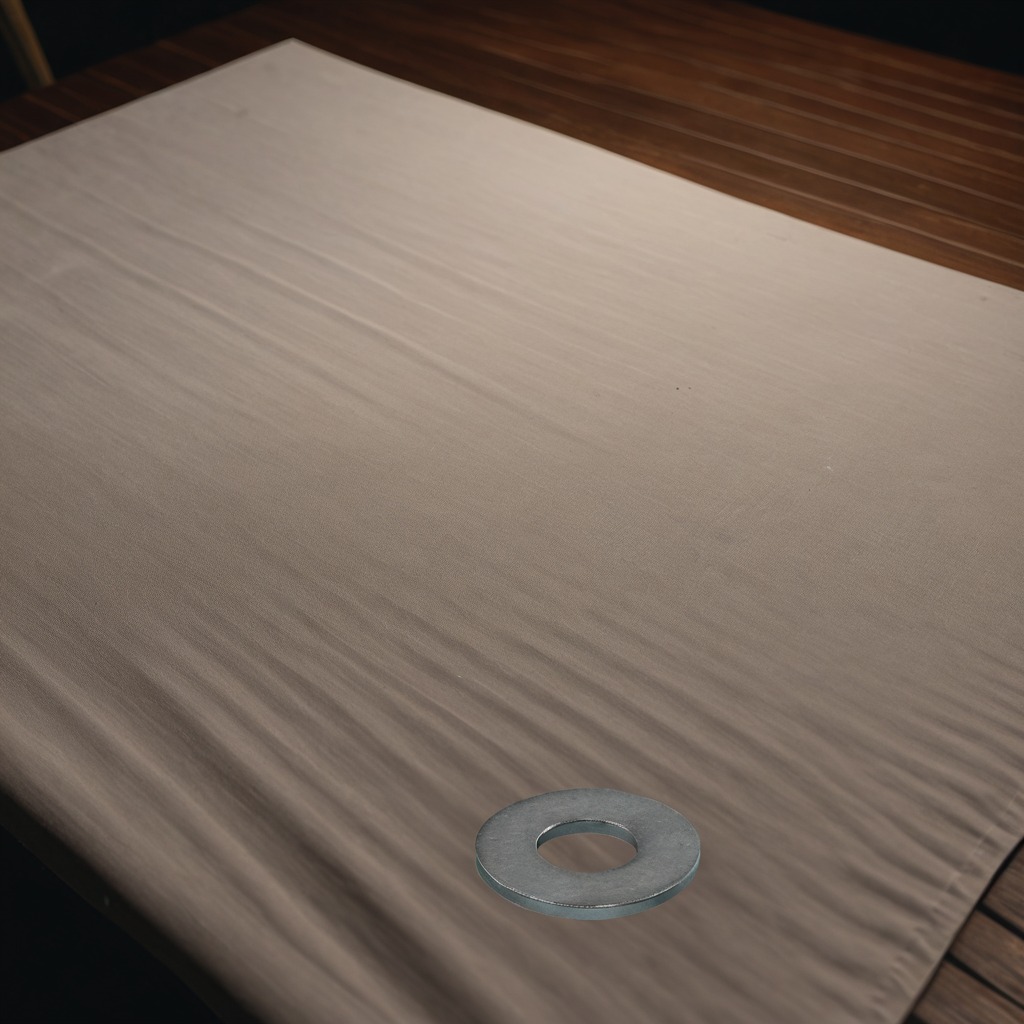
A flat metal washer is lying on a wooden table.